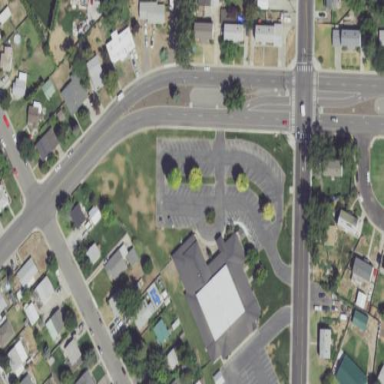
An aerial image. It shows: Parking area with asphalt surface.